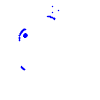
Particle: pion